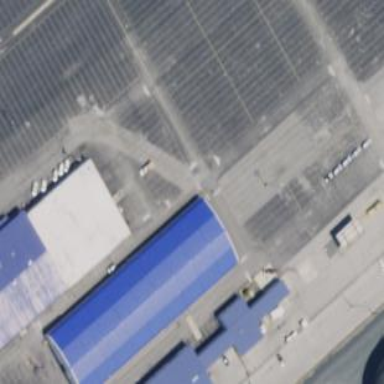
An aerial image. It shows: Warehouse with parking surface nearby.